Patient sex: F
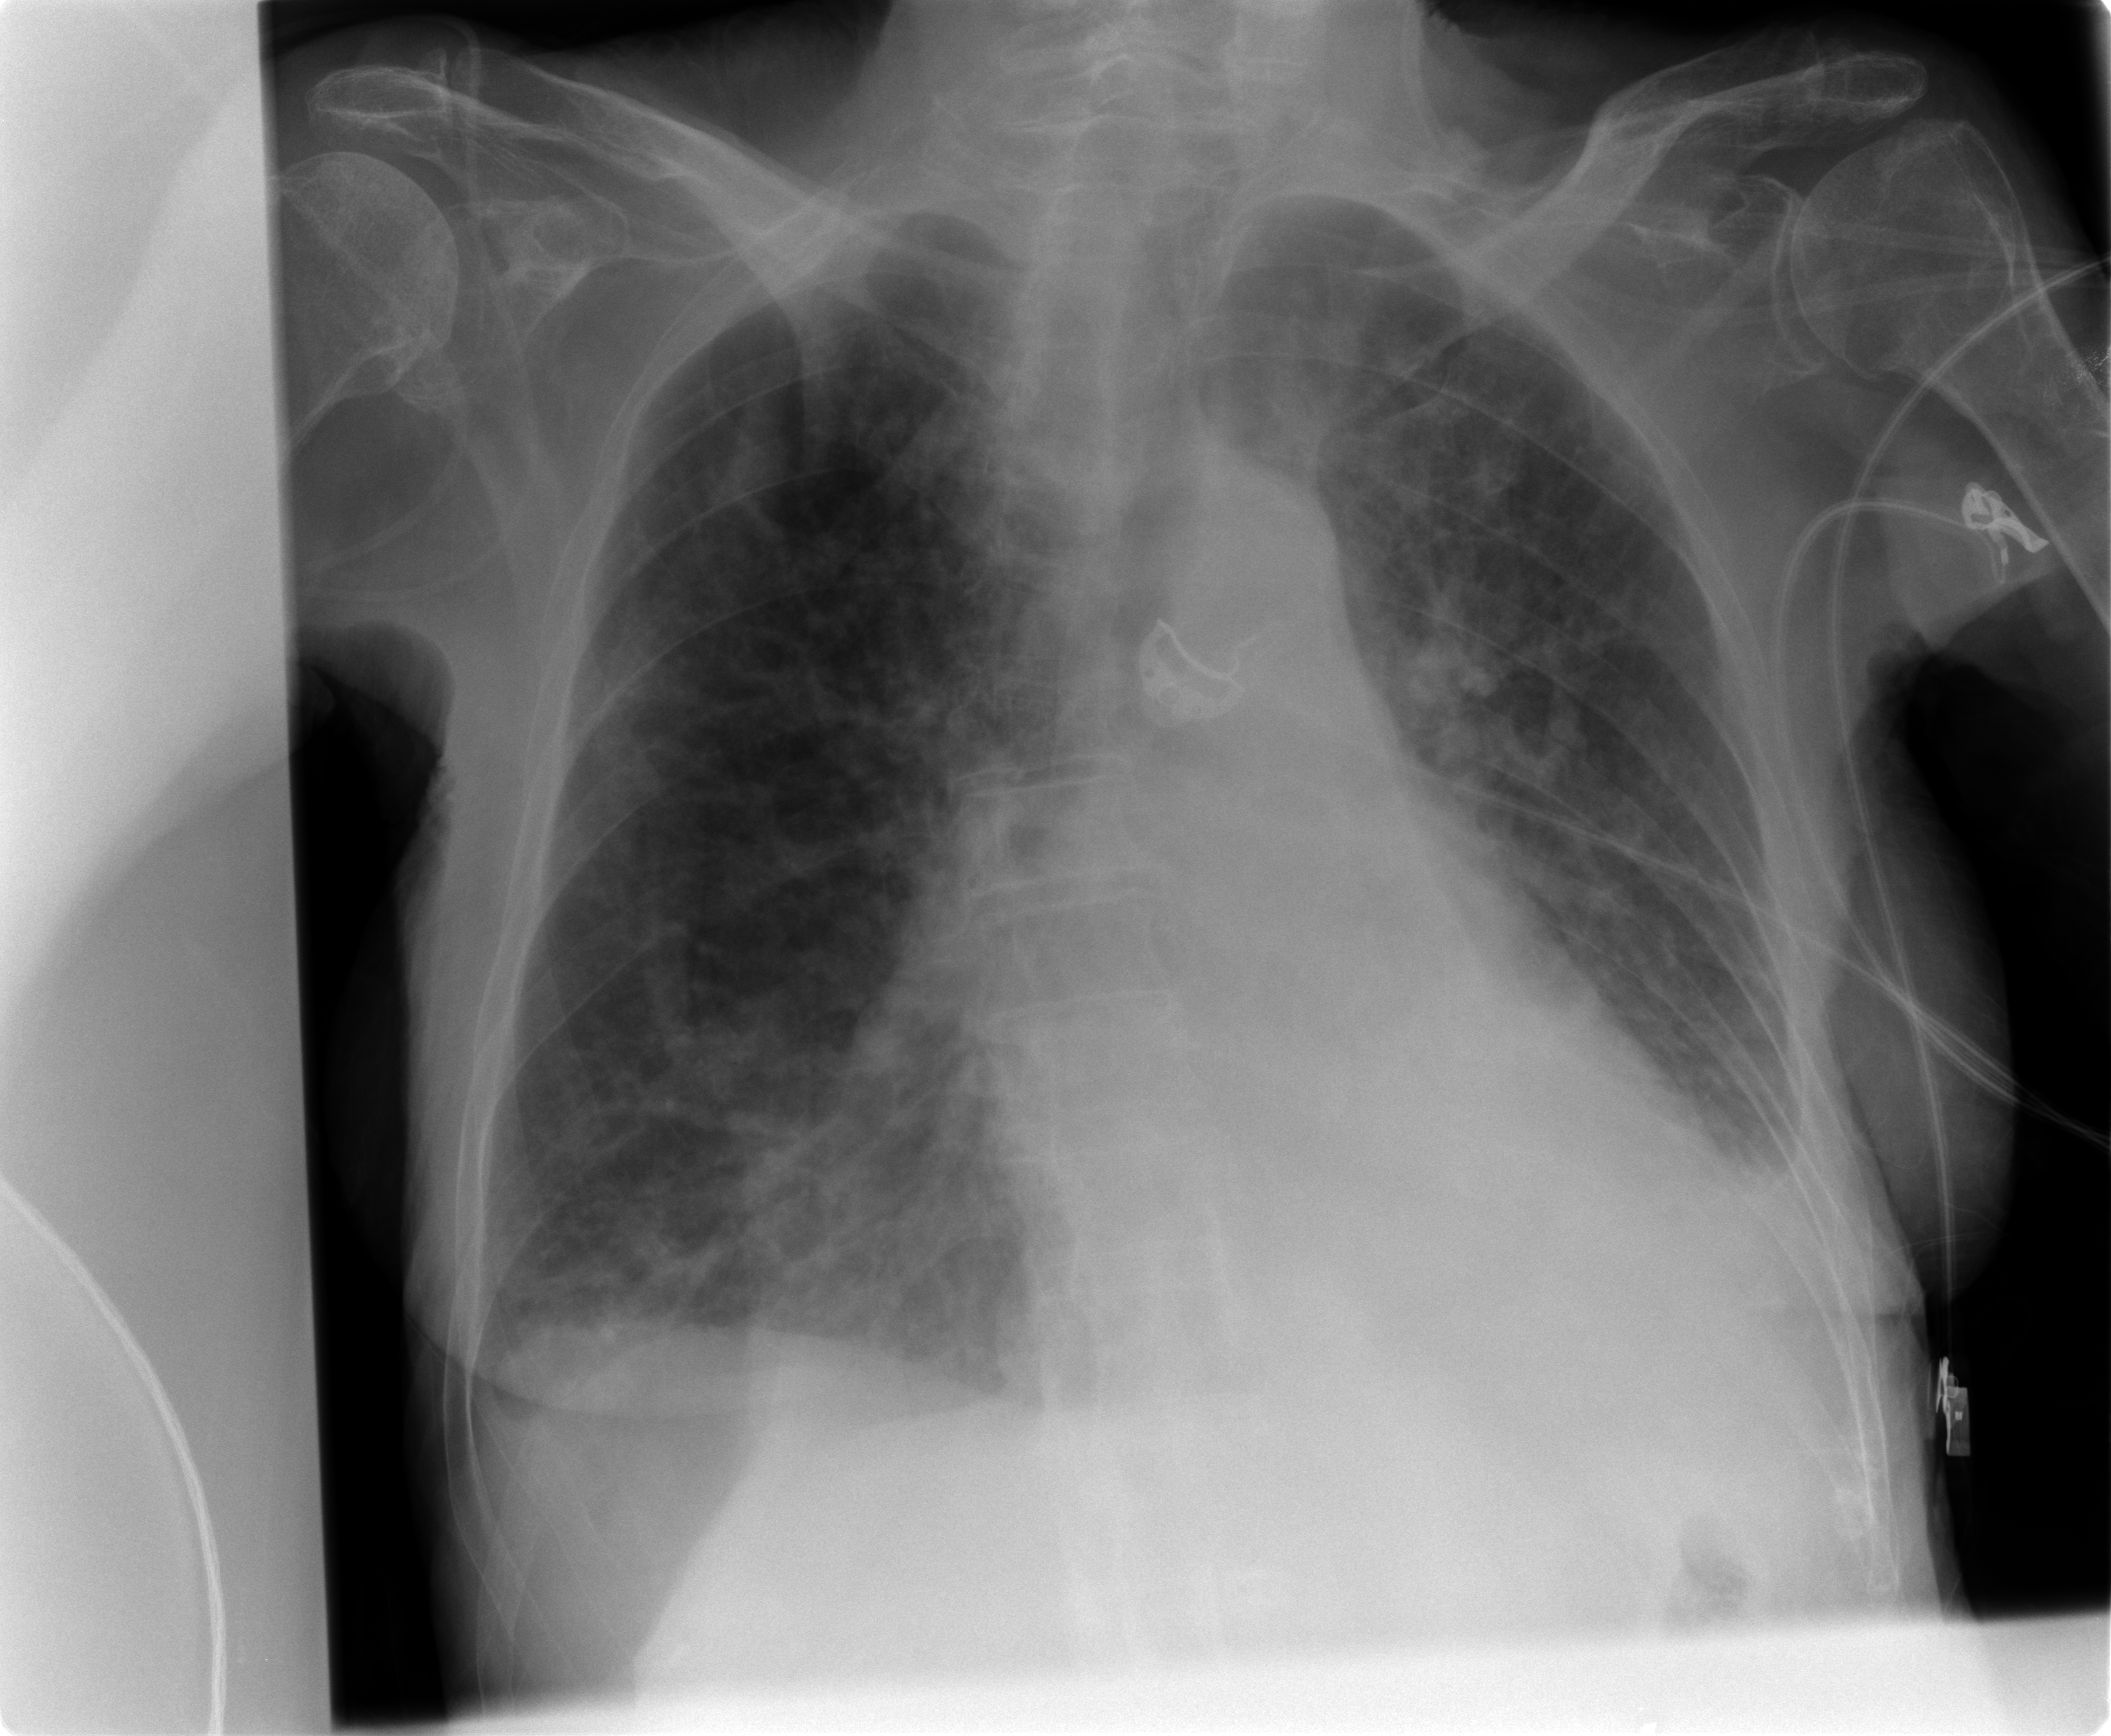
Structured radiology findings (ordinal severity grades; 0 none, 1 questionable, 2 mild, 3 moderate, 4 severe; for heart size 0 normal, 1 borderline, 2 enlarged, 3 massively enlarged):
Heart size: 0
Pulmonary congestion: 2
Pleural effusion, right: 2
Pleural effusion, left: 2
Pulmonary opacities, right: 2
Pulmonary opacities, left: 2
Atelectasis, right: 3
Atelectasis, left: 3